Field crop: tomato
Growth stage: 2
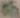
Species: solanum